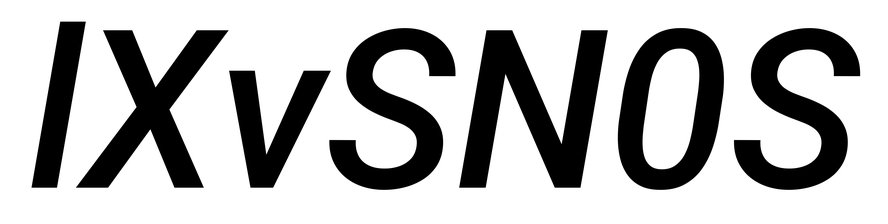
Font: Roboto-Italic_Medium_Italic